二年级 · 算术

39 元

5 元

4 元

20 元

（1）买一包挂面、一袋大米和一袋白糖需要多少钱?

（2）李阿姨想买一袋大米和一桶油，她付了 70 元，应找回多少钱?

(3) 请你再提出一个数学问题, 并解答。
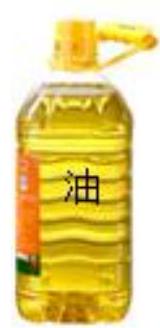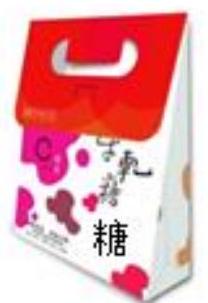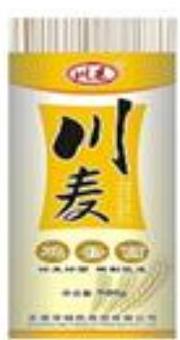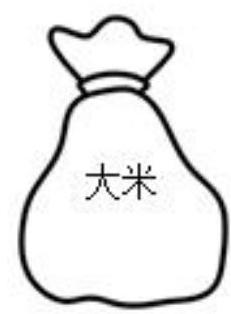
答案: (1) 29 元

(2) 11 元

(3) 买 2 袋糖需要多少钱? 10 元 (答案不唯一)

【分析】由题意可知, (1) 把三种商品的钱数相加求出一共需要的钱数; （2）把一袋大米和一桶油的钱数相加, 然后用付的钱数减去两种商品的钱数即可求出应找回的钱数; (3) 提出一个合理的数学问题并解答即可。

【详解】(1) $4+20+5$
$=24+5$

$=29($ 元 $)$

答: 买一包挂面、一袋大米和一袋白糖需要 29 元。

(2) $20+39=59$ (元)

$70-59=11($ 元 $)$

答: 应找回 11 元。

(3) 买 5 袋糖需要多少钱?

$5+5=10($ 元 $)$

答: 买 5 袋糖需要 10 元。(答案不唯一)

【点睛】熟练掌握 100 以内数的连加是解决此题的关键。